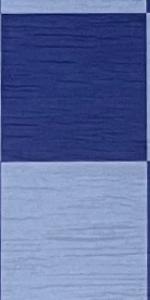
Label: Empty